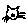
Label: cat